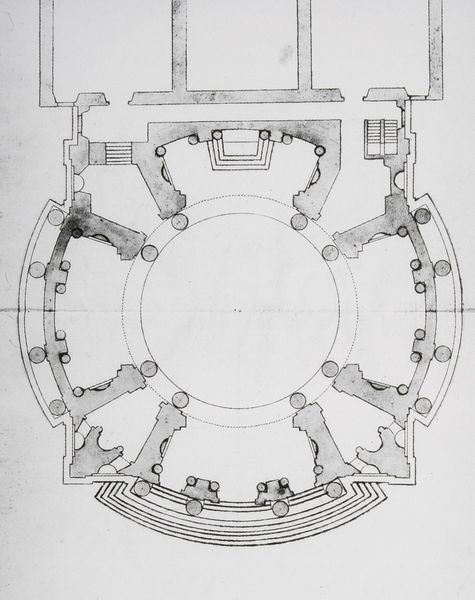
Titel: Plan (Grundriss) für eine Rundkirche
Künstler: Pietro da Cortona
Standort: Mailand
Institution: Castello Sforzesco, Civiche Raccolte d'Arte
Schlagwörter: dunkel, schatten, weiß, fenster, grau, hell, licht, pfeiler, raum, schwarz, skizze, säule, säulen, tür, zeichnung, zimmer, gebäude, haus, weg, malerei, muster, wand, architektur, barock, mensch, spitze, innenraum, feld, felder, kirche, wege, klassizismus, spitzen, gotik, renaissance, kreis, rund, turm, garten, italien, man, türen, fläche, mauer, formen, linien, pilaster, kuppel, treppe, treppen, thron, detail, symmetrie, durchgang, stufe, stufen, striche, tor, arena, halle, anbau, aufsicht, foto, wände, eingang, eingänge, erker, gang, nische, türme, dom, linie, draufsicht, denkmal, form, druck, gebilde, radierung, stich, schwarzweiß, strich, zirkus, bleistift, räume, entwurf, kranz, altar, kathedrale, rom, manege, portal, tore, geometrisch, dienste, gotisch, rosette, anwesen, mauern, apsis, chor, kapelle, freitreppe, historismus, plan, ausgang, tempel, kreisförmig, skizzen, durchbruch, streben, geometrie, knick, hohlraum, strebe, forum, hohl, grundriss, nischen, michelangelo, rondell, vorraum, gänge, hallen, rotunde, rundbau, rundgang, vorhalle, apsiden, kapellen, durchgänge, st peter, trppe, rundtreppe, strebepfeiler, chorraum, durchbrüche, torus, rundkirche, kapellenkranz, dymmetrie, kreiskirche, lichtgrau, eingangstreppe, apsn